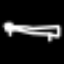
Label: bed